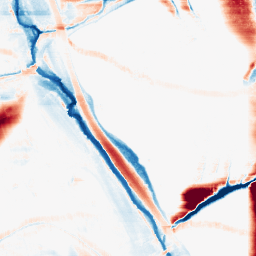
Category: morphological
Decomposition family: morphological_rect
Decomposition parameters: operation: average
width: 50
height: 10
Upsampling method: quadratic
Upsampling parameters: scale: 4
Upsampling scale: 4